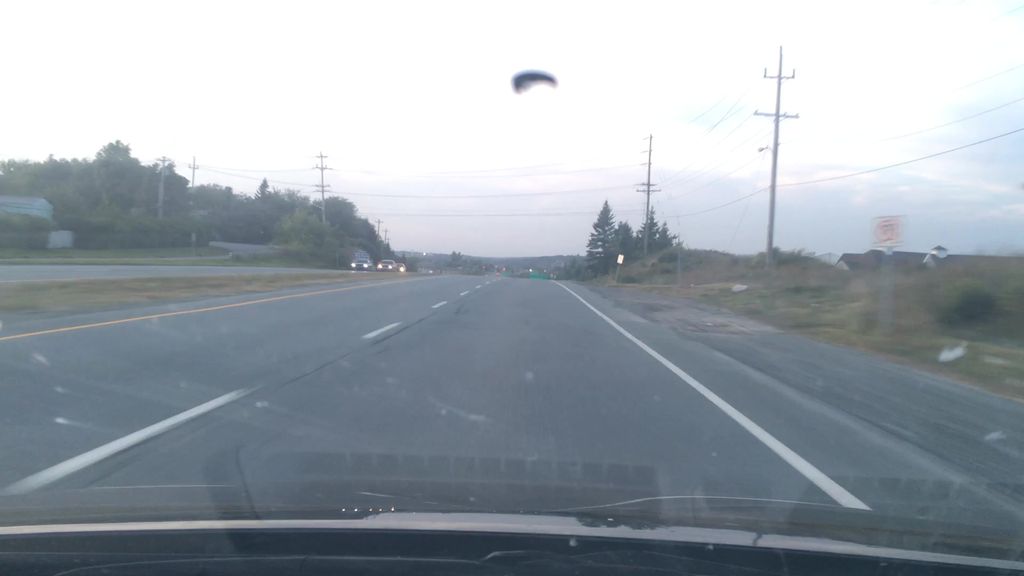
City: halifax